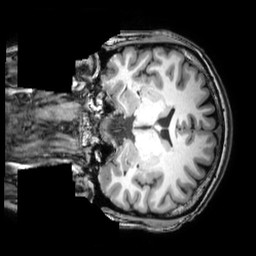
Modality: T1w
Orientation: coronal
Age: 34
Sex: male